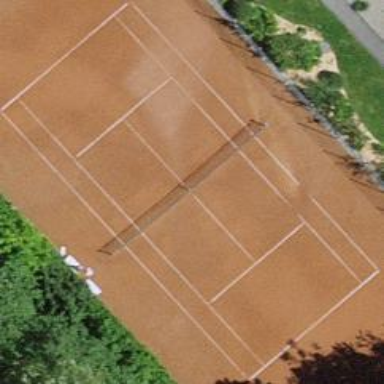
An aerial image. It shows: Tennis court with tartan surface on leisure land pitch.